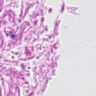
Metastatic tissue present: no